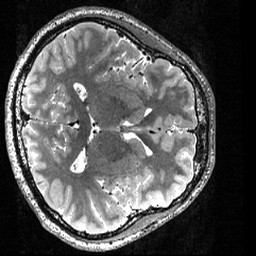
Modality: T2w
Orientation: axial
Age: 24
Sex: male
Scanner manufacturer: siemens
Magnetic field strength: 3 T
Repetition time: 3.2 s
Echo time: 0.56 s